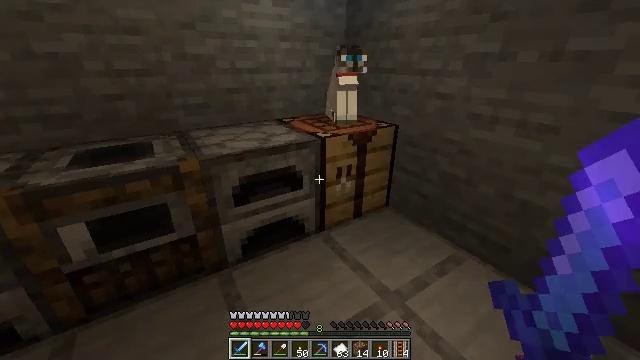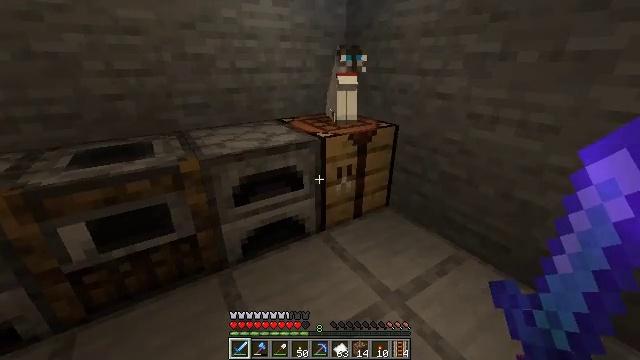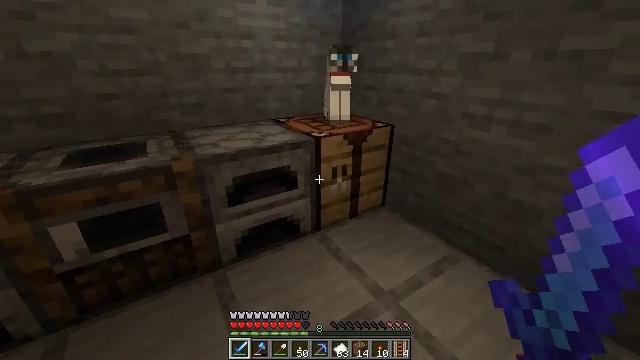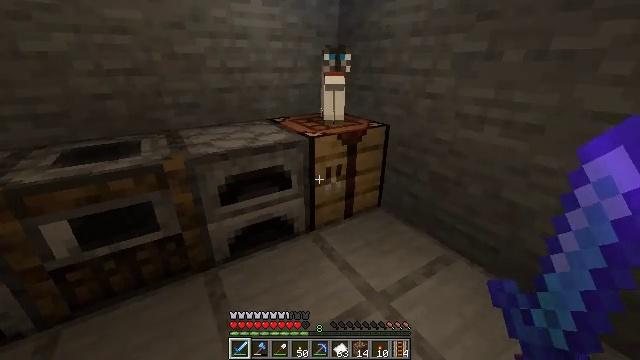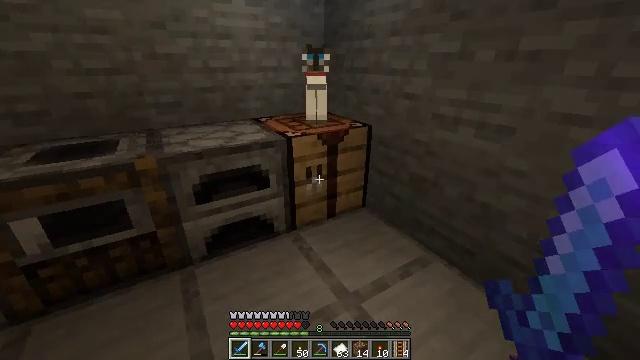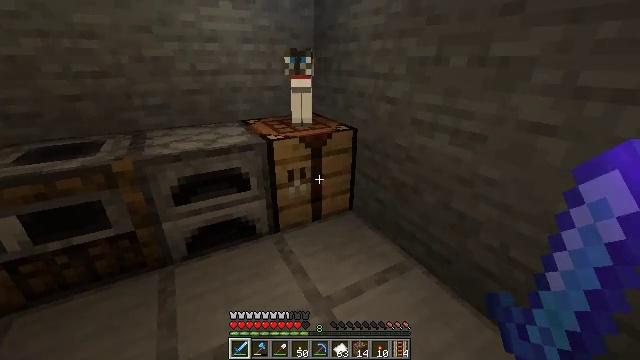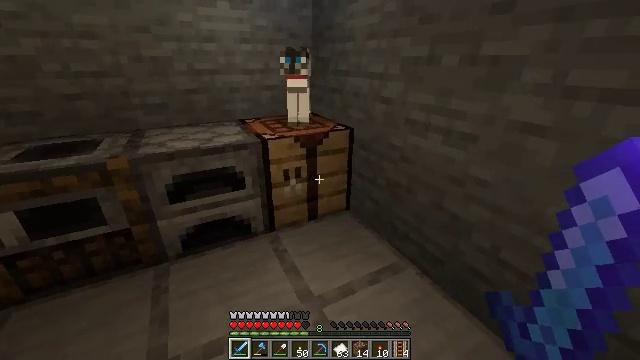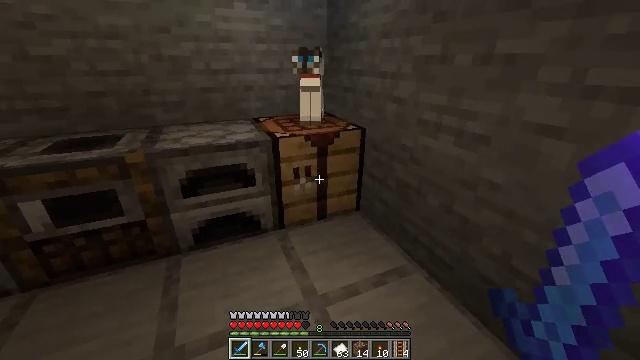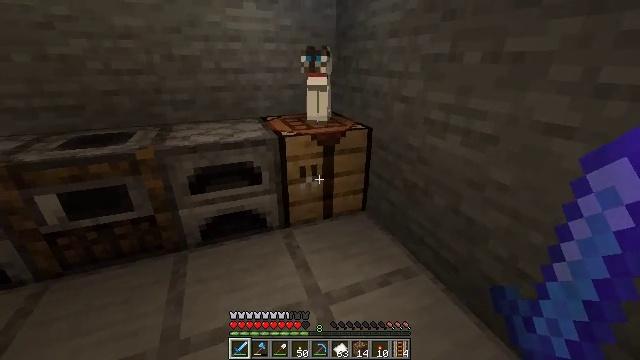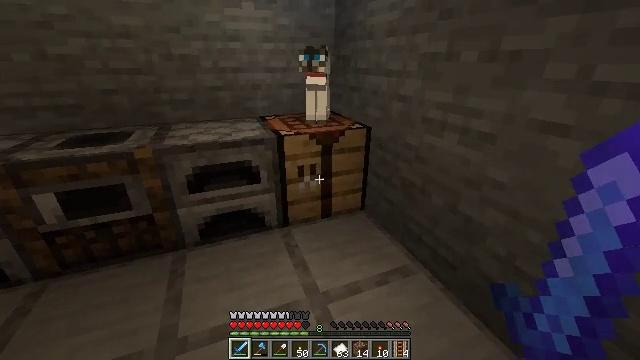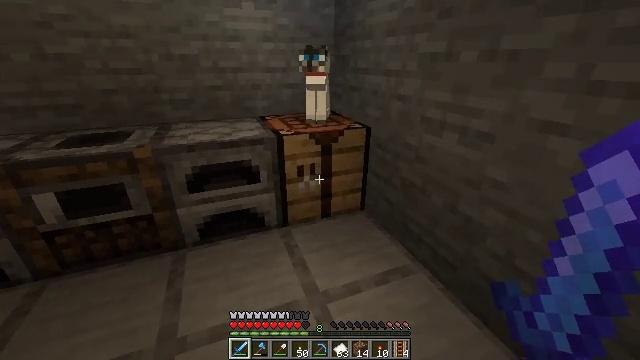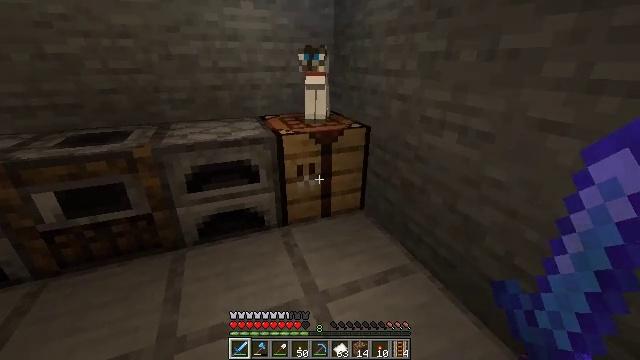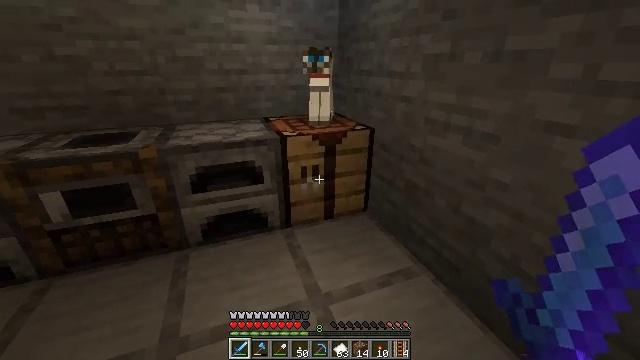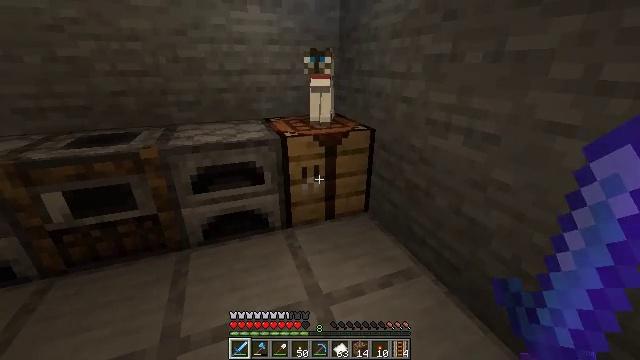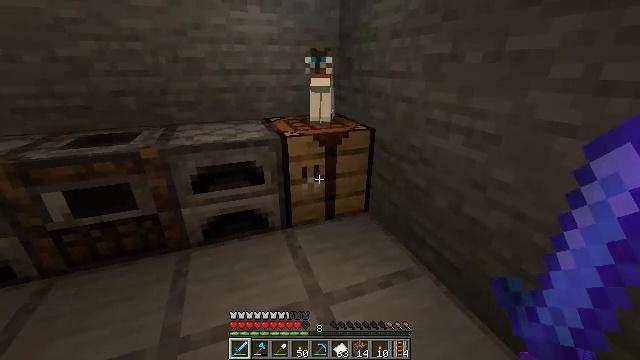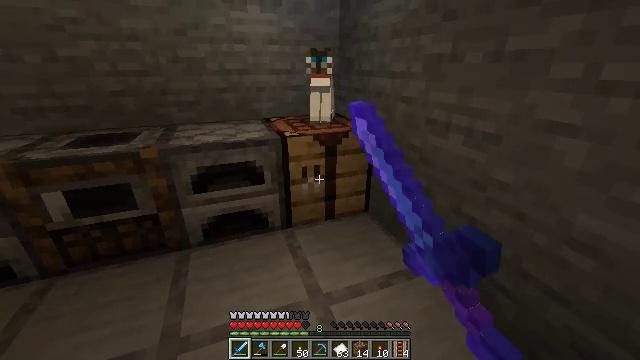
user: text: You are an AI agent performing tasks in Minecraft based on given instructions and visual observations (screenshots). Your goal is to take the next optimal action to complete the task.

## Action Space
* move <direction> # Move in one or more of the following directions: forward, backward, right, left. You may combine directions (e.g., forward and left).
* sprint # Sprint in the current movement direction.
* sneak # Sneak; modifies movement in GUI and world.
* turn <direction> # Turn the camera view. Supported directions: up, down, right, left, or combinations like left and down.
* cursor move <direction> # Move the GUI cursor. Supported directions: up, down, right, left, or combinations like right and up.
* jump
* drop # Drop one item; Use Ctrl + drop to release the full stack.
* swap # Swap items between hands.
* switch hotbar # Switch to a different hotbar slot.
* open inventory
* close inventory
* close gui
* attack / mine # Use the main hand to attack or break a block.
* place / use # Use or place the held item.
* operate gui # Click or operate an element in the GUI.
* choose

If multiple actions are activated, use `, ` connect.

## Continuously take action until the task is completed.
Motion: motion action
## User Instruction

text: Use the crafting table to create a book.
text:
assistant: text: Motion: no_op
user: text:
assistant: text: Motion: move right
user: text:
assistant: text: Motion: move right
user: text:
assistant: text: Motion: move right, turn left
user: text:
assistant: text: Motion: move right, turn left
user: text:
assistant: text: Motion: turn left
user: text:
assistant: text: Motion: turn left
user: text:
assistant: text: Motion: turn left
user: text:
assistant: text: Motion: no_op
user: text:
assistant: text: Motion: no_op
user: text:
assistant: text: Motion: no_op
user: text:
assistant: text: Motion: no_op
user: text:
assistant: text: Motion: no_op
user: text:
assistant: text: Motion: use / place
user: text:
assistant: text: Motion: use / place
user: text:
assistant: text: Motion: use / place
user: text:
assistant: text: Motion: use / place
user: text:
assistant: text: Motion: no_op
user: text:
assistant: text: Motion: no_op
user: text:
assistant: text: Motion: no_op
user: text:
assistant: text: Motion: no_op
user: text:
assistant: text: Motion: no_op
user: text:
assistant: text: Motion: no_op
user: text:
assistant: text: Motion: no_op
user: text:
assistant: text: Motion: no_op
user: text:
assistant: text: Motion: no_op
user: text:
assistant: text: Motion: no_op
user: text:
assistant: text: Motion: no_op
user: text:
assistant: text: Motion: no_op
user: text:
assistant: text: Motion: no_op